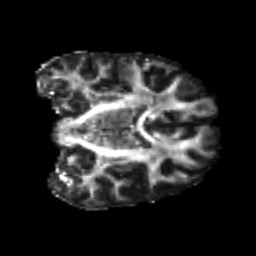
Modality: FA
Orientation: coronal
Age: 18
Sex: female
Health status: healthy
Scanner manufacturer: philips
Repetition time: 7.386 s
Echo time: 0.08599 s